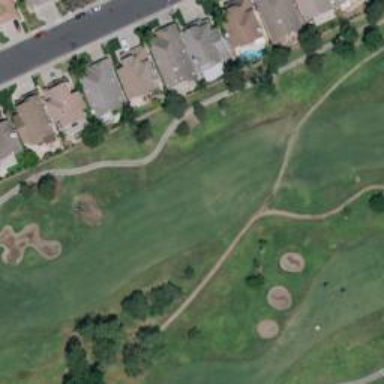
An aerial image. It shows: Golf hole.